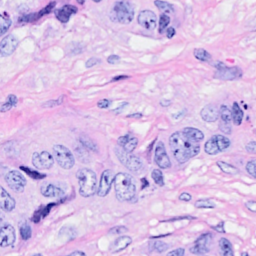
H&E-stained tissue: Breast